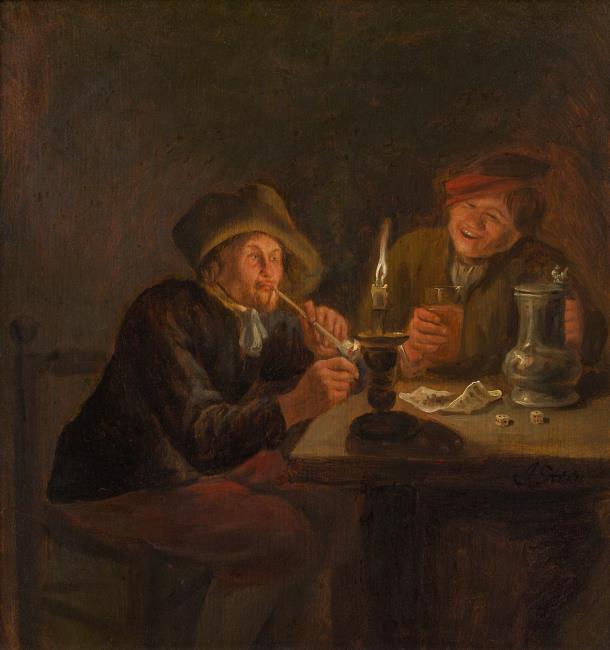
Title: Two men smoking and drinking by candle light
Artist: Anoniem (Haarlem) ca. 1625-1649 Bron: Ellis Dullaart (2015-07)
Earliest date: 1625
Latest date: 1649
Genre: painting
Iconography: Tobacco
Keywords: genre, interior view, candle-lighting, two human figures, man, hat, beret, smoking (activity), lighting a pipe, drinking, pipe, drinking glass, ewer (vessel), dice, tobacco, candlestick, pewter (metalwork)